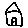
Label: house